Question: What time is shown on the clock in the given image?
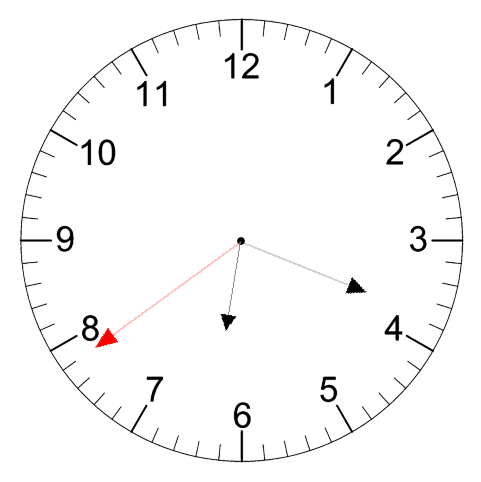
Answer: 06:18:39